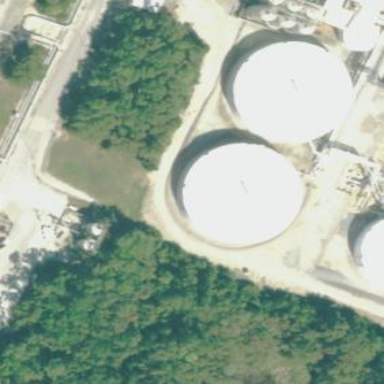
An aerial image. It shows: Storage tank which is man-made and housed in building.